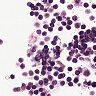
Metastatic tissue present: no